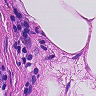
Metastatic tissue present: no